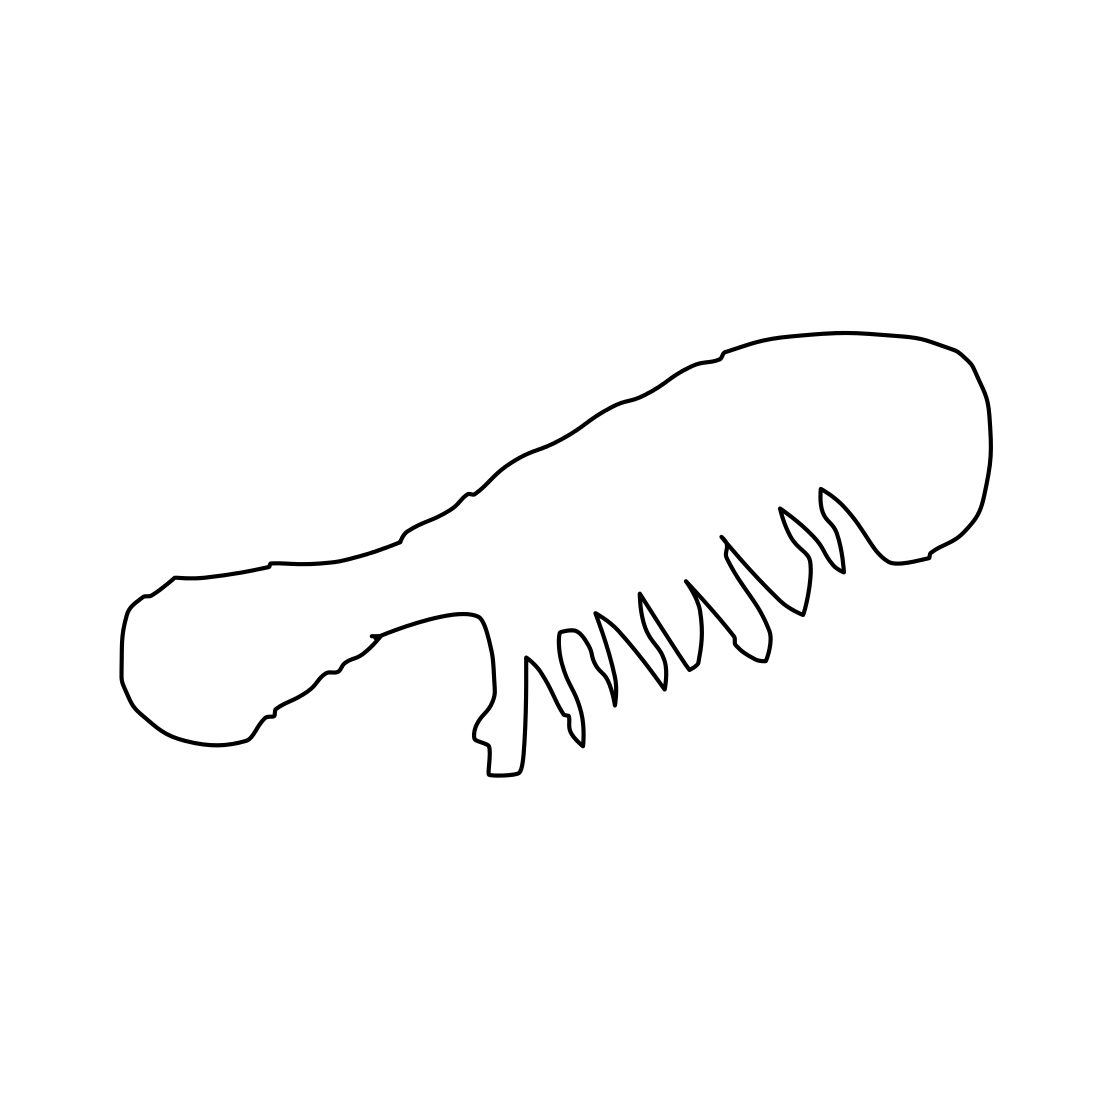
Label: comb